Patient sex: M
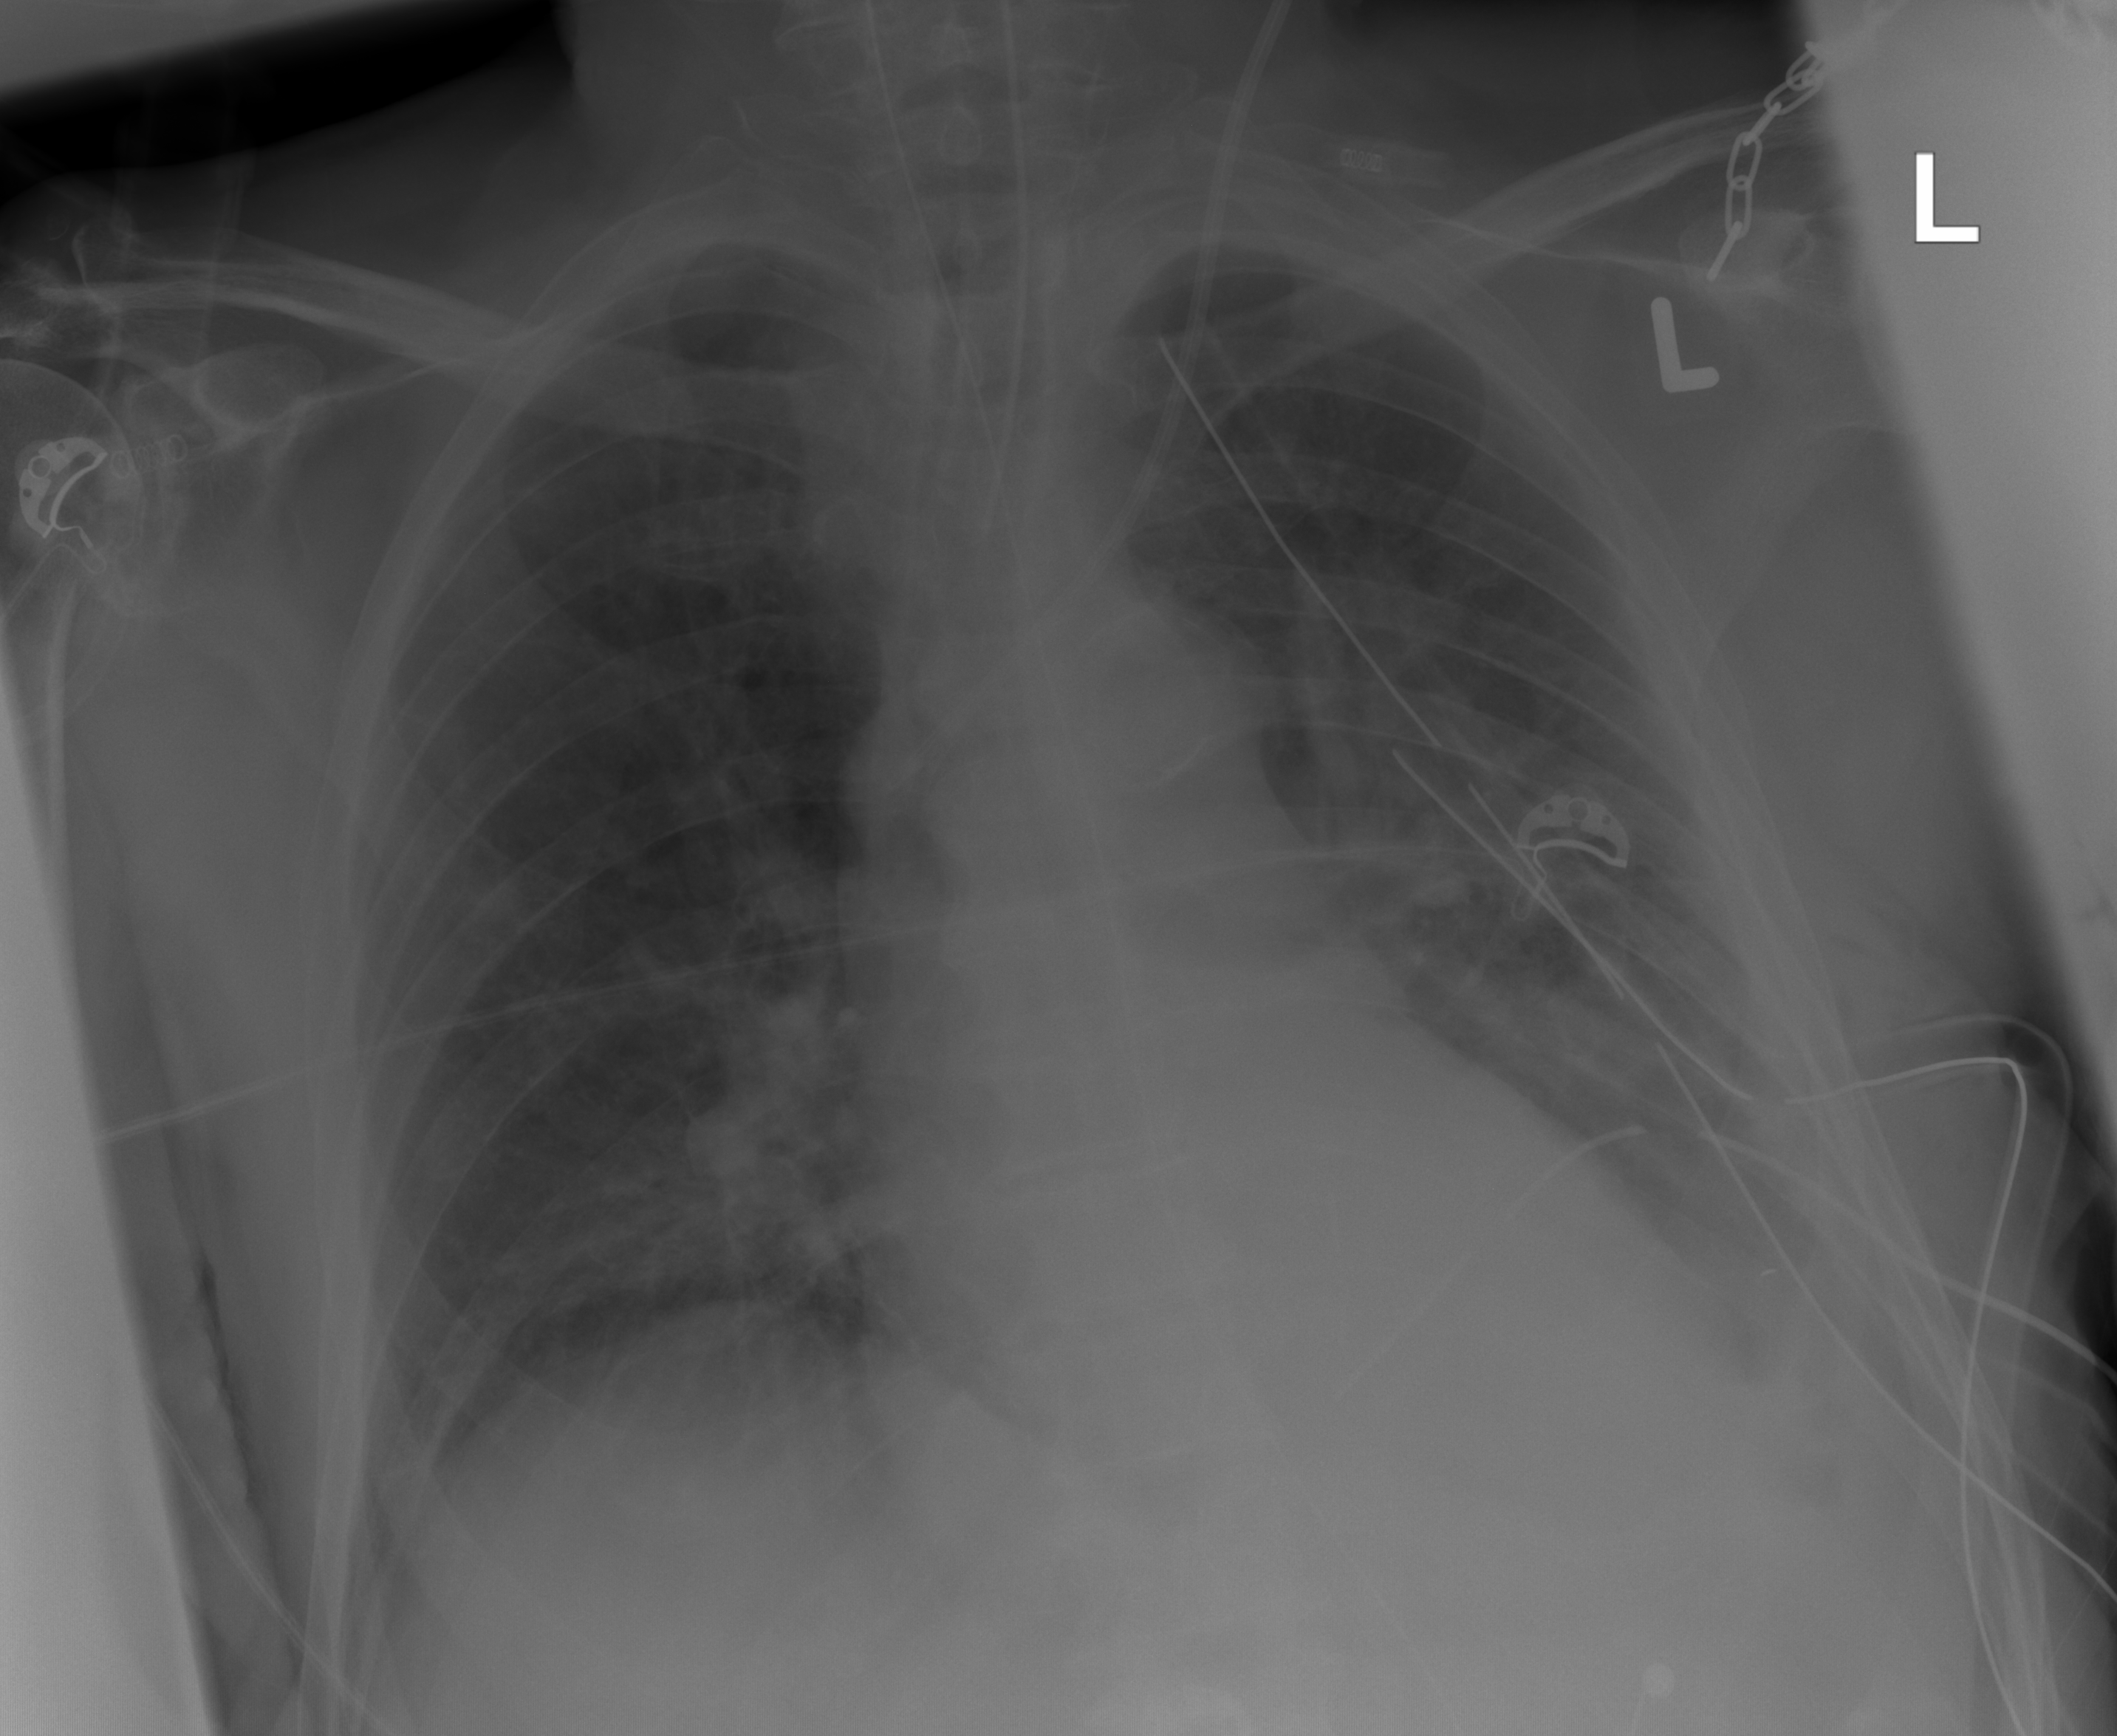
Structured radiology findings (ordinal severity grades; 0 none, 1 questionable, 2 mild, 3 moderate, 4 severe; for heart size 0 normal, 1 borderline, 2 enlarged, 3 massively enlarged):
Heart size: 2
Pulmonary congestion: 1
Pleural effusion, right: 1
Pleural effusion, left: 1
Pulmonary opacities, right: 0
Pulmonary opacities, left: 0
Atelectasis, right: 2
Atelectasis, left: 2